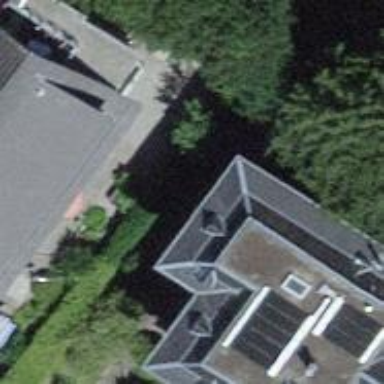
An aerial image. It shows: View of apartment building.